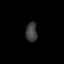
Tissue: lung
Cell type: Others
Senescence score: 0.1459
Nuclear area (px): 217
Mean DAPI intensity: 61.917